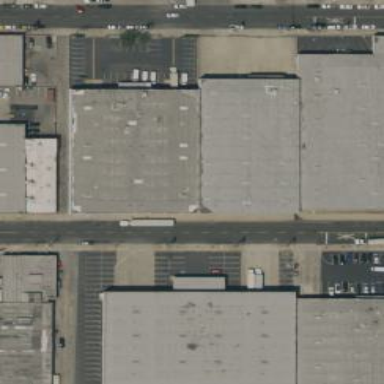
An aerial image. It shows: Warehouse.